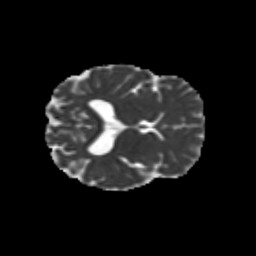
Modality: MD
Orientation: axial
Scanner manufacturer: siemens
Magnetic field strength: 3 T
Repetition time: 9.2 s
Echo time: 0.084 s